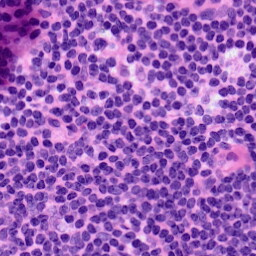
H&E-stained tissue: LymphNode